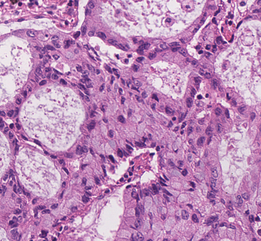
Tumor epithelial tissue: yes
Tumor-associated stroma tissue: no
Normal tissue: no